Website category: university
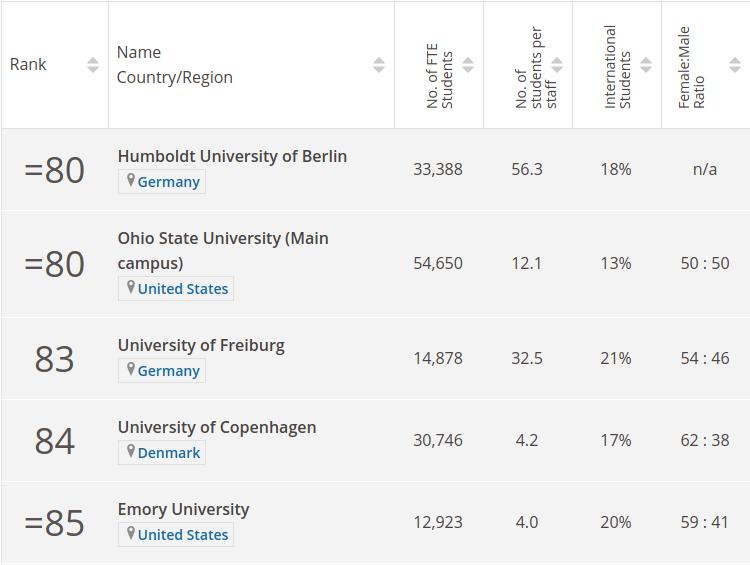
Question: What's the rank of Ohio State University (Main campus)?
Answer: =80

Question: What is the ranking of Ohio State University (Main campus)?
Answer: =80

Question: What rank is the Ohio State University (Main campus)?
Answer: =80

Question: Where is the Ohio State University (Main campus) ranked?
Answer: =80

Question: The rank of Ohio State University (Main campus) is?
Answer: =80

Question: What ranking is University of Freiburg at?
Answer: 83

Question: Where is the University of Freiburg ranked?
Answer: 83

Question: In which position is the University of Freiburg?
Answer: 83

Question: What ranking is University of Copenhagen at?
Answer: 84

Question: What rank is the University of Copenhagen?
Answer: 84

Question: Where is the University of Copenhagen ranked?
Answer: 84

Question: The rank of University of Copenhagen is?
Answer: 84

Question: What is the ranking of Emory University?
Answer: =85

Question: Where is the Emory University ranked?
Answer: =85

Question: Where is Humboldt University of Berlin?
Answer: Germany

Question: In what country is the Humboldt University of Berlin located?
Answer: Germany

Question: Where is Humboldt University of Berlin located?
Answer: Germany

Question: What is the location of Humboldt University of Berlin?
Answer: Germany

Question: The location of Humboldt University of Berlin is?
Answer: Germany

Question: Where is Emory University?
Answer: United States

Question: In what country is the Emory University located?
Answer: United States

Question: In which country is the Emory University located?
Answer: United States

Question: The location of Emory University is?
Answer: United States

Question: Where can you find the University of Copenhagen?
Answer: Denmark

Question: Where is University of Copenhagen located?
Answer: Denmark

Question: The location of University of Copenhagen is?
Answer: Denmark

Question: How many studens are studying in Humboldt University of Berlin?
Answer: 33,388

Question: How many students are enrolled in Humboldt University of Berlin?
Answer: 33,388

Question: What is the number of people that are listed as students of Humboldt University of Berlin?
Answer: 33,388

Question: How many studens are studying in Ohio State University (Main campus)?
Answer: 54,650

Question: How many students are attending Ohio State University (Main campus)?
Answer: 54,650

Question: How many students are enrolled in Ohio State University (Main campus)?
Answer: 54,650

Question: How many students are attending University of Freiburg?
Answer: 14,878

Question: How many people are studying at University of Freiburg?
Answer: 14,878

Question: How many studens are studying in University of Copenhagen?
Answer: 30,746

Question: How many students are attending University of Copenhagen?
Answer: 30,746

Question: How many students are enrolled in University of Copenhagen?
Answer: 30,746

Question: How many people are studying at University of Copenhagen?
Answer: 30,746

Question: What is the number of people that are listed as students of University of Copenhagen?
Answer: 30,746

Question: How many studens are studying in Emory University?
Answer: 12,923

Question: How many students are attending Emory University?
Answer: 12,923

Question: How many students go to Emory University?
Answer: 12,923

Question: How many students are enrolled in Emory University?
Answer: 12,923

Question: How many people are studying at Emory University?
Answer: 12,923

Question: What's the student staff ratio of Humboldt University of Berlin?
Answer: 56.3

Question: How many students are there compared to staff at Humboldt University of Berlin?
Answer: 56.3

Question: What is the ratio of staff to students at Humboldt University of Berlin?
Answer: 56.3

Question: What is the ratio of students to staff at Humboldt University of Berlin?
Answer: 56.3

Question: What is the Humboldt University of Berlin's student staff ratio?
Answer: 56.3

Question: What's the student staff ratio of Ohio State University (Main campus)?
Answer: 12.1

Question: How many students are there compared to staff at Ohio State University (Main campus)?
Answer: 12.1

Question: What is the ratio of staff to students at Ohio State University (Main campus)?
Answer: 12.1

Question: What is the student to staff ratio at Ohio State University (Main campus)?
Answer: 12.1

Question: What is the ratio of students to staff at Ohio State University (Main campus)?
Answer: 12.1

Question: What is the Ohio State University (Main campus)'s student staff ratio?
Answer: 12.1

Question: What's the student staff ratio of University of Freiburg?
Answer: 32.5

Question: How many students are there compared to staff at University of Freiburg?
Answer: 32.5

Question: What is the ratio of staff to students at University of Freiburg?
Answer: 32.5

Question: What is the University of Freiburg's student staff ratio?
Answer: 32.5

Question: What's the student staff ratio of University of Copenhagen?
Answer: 4.2

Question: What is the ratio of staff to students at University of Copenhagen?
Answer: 4.2

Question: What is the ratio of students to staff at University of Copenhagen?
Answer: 4.2

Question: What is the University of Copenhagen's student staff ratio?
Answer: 4.2

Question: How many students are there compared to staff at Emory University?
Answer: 4.0